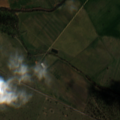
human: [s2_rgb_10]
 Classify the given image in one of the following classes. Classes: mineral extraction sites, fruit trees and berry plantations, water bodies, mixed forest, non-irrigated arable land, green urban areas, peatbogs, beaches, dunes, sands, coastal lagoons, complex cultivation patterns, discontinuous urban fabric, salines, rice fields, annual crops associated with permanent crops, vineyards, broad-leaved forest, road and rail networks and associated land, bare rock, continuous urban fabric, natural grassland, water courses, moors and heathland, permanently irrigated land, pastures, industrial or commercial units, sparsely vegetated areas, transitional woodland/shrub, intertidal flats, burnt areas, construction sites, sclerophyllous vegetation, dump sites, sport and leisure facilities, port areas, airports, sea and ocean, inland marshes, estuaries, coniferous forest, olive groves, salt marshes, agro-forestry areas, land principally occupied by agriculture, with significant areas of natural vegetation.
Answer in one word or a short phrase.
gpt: non-irrigated arable land, olive groves, broad-leaved forest, transitional woodland/shrub